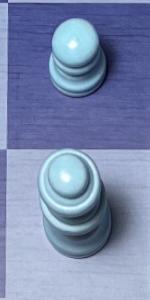
Label: Queen_White